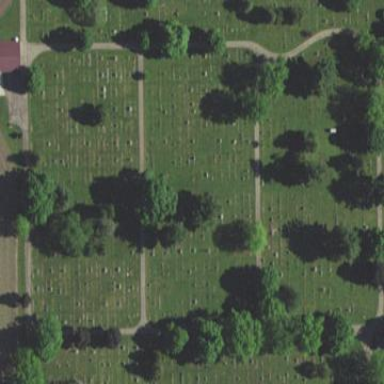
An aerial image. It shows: Cemetery.